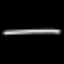
Label: line